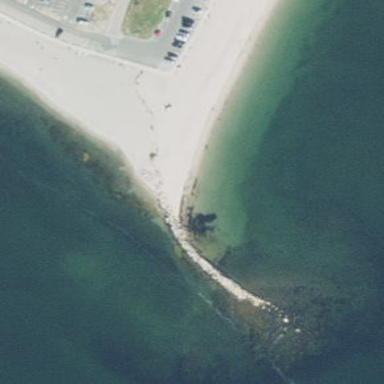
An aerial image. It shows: Breakwater structure.